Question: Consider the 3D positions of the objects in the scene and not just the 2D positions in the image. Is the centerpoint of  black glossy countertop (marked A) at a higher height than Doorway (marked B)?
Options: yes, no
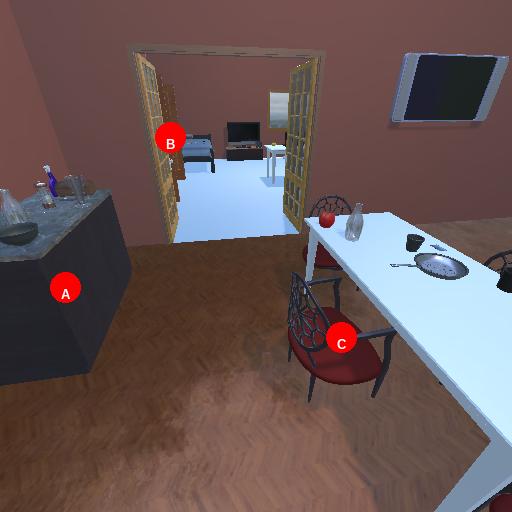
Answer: yes